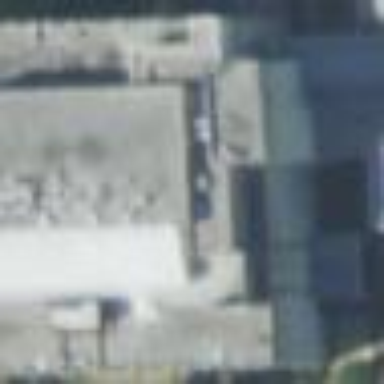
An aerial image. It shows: University building.